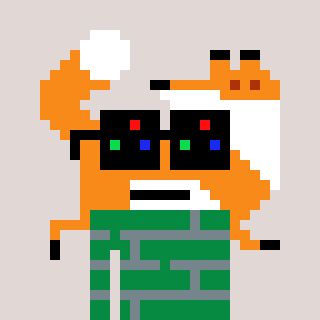
a pixel art character with square black sunglasses, a fox-shaped head and a green-colored body on a warm background